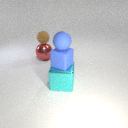
small blue rubber cube above large cyan metal cube